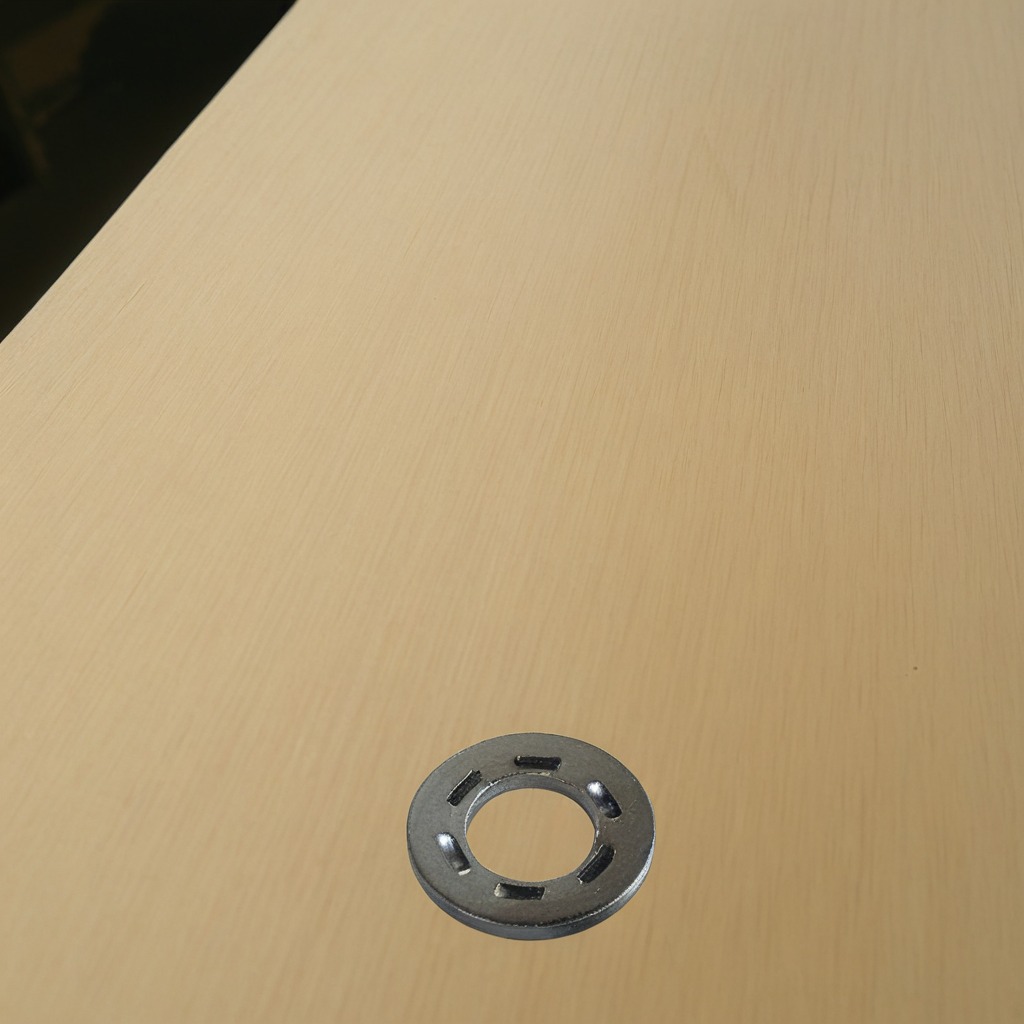
A flat metal washer lies on the plywood surface in a paint workshop lit by afternoon window light.